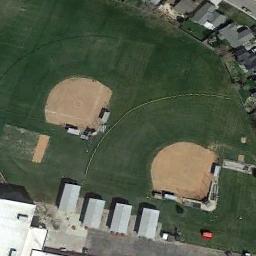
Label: baseball_diamond